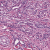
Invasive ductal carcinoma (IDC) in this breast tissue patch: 1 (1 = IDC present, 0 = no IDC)